Question: I created a custom Task Pane with a few inputs on it. One of the inputs is a textbox.
What I want to do is click on the textbox, then drag select a range of cells and have the range be set to the textbox.
For example, the Conditional Formatting dialog window has this functionality.
What event do I use if I'm changing from my custom task pane to Excel?

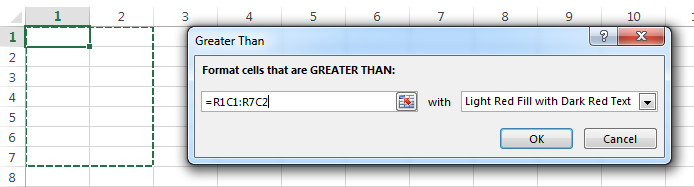
Answer: In your modeless form, just add an event handler to the WorkSheet.SelectionChanged event.
Something like this:
'''
public partial class Form1 : Form
{
Microsoft.Office.Interop.Excel.Worksheet ws;
public Form1()
{
InitializeComponent();
}
protected override void OnLoad(EventArgs e)
{
base.OnLoad(e);
ws = Globals.ThisAddIn.Application.ActiveSheet;
ws.SelectionChange += ws_SelectionChange;
}
void ws_SelectionChange(Microsoft.Office.Interop.Excel.Range Target)
{
this.textBox1.Text = Target.Address;
}
protected override void OnClosed(EventArgs e)
{
base.OnClosed(e);
ws.SelectionChange -= ws_SelectionChange;
}
}
'''
Hope this helps